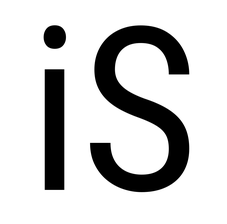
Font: Roboto_Condensed_Regular